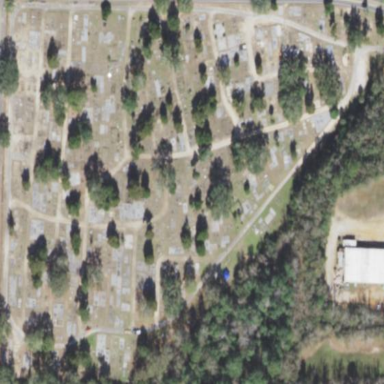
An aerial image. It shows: Cemetery.